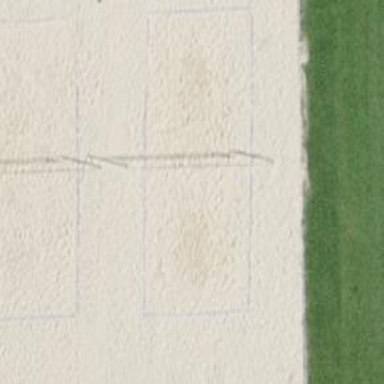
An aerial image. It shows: Sandy pitch for beach volleyball.